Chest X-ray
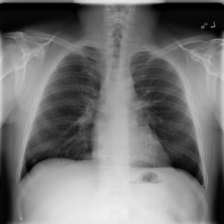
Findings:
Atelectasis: negative
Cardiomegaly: negative
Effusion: negative
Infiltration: negative
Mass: negative
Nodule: negative
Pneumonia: negative
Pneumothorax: negative
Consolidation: negative
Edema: negative
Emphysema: negative
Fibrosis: negative
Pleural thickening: negative
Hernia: negative